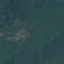
Label: Forest